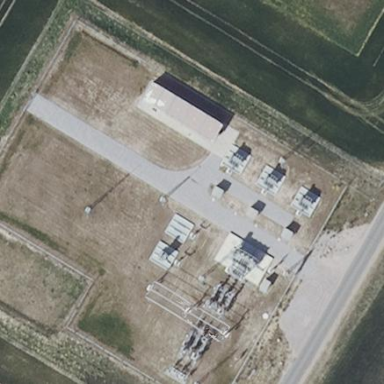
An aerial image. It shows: Distribution substation surrounded by fence.